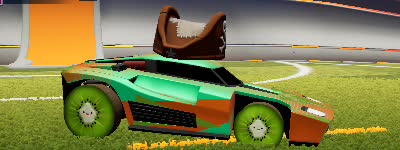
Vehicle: breakout